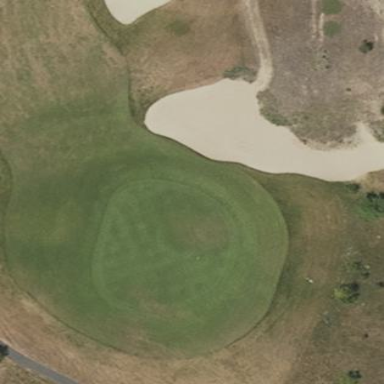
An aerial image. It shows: Golf green.